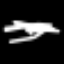
Label: airplane